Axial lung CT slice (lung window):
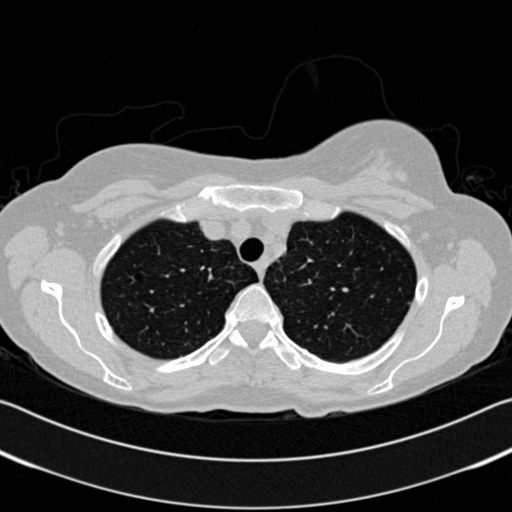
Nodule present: no